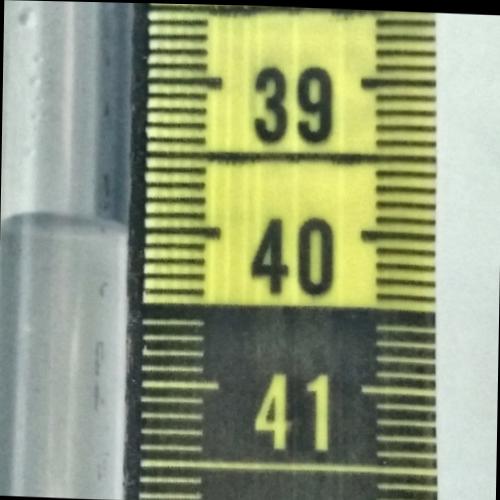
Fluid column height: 40.0 cm